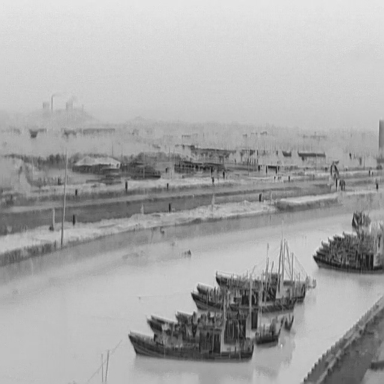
There are 12 bulk_carriers in the infrared image.